Field crop: tomato
Growth stage: 2
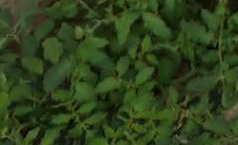
Species: tomato